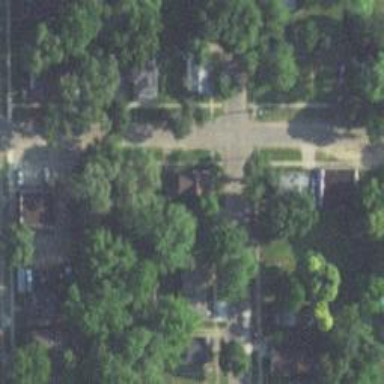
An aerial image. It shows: Asphalt road in residential area.